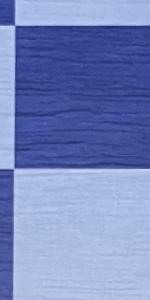
Label: Empty